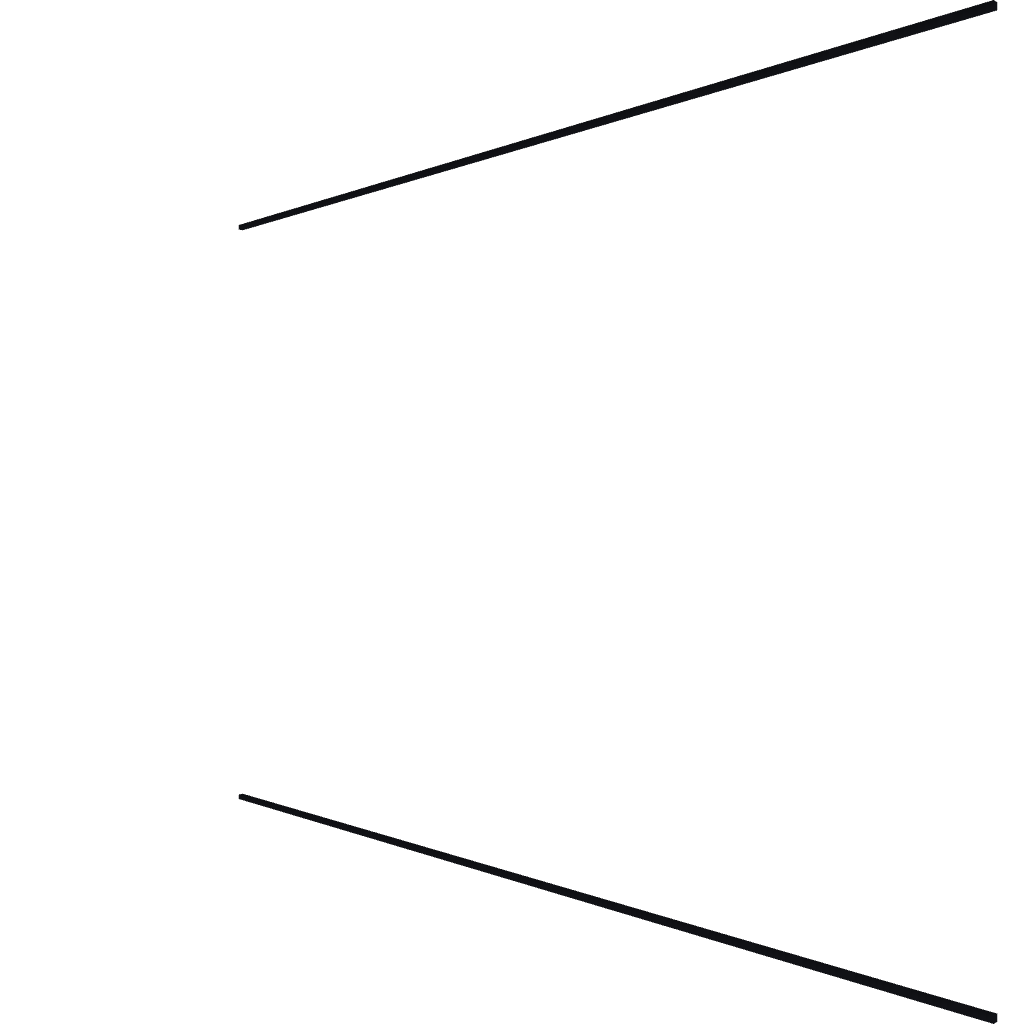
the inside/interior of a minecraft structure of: Diablo ...